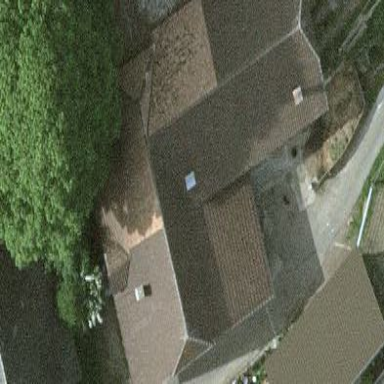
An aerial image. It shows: Farm building.